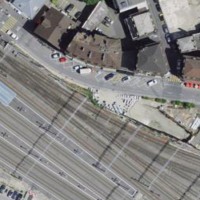
EUNIS habitat code: 57
Species observed at this site:
Milvus migrans